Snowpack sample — Loveland Pass, Silver Plume, Colorado, USA (2/11/26, 12:00 PM MST)
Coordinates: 39.663, -105.886
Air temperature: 35 °F
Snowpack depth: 82 cm
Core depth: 40 cm
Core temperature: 23 °F
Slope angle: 13°, slope face: 12°
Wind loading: high
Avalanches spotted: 1
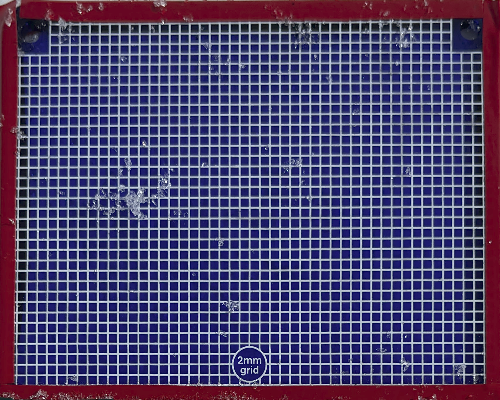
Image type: profile
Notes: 1 small avalanche spotted on the north side of the bowl, lots of wind loading